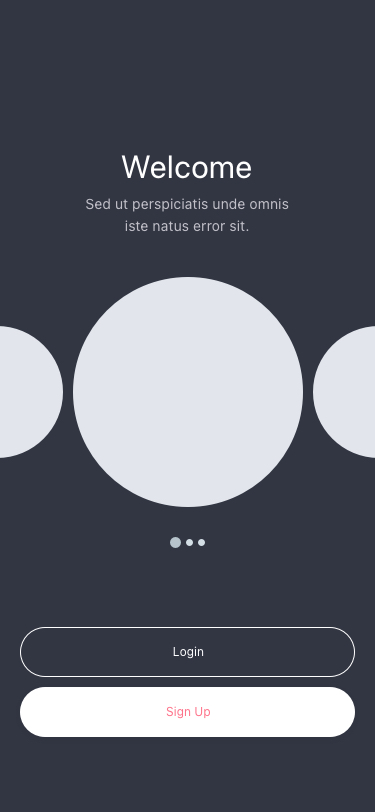
Text in this UI design:
Sed ut perspiciatis unde omnis iste natus error sit.
Welcome